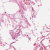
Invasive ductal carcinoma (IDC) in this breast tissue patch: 0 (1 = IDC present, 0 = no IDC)